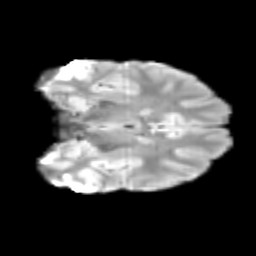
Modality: T2w
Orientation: coronal
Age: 10
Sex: male
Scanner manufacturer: siemens
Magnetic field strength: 3 T
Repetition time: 3.8 s
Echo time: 0.07 s